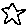
Label: star